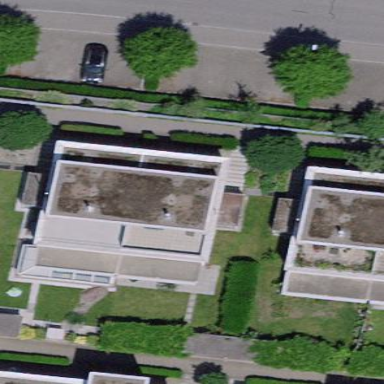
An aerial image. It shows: Terrace building.